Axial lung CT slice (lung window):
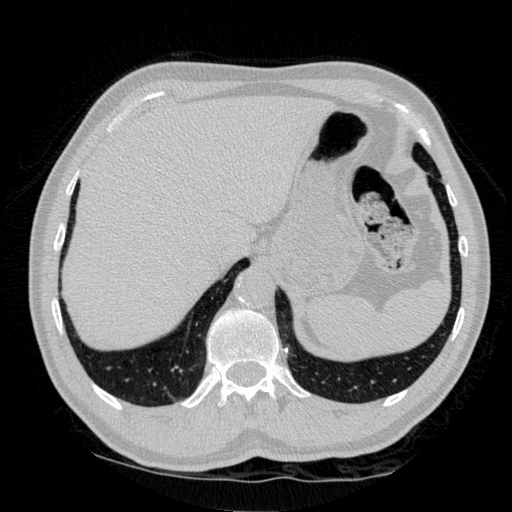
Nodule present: no